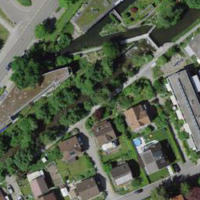
EUNIS habitat code: 55
Species observed at this site:
Allium ursinum
Corvus corone
Lapsana communis
Fulica atra
Leucojum vernum
Aglais io
Sambucus nigra
Dactylis glomerata
Celastrina argiolus
Antirrhinum majus
Asplenium trichomanes
Pararge aegeria
Vespa crabro
Polygonia c-album
Pica pica
Phoenicurus phoenicurus
Columba livia
Podarcis muralis
Motacilla cinerea
Gonepteryx rhamni
Corylus avellana
Anas platyrhynchos
Troglodytes troglodytes
Carcharodus alceae
Cymbalaria muralis
Lamium galeobdolon
Turdus merula
Linaria purpurea
Acer campestre
Aquilegia vulgaris
Pieris mannii
Parus major
Acer pseudoplatanus
Mergus merganser
Milvus milvus
Prunus padus
Onychogomphus forcipatus
Sympetrum striolatum
Aegopodium podagraria
Anax imperator